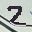
Label: 2